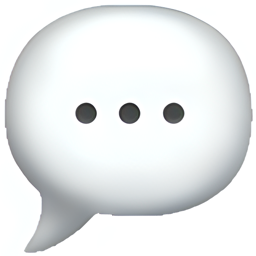
Name: speech balloon
Emoji: 💬
Group: Smileys & Emotion
Sub-group: emotion